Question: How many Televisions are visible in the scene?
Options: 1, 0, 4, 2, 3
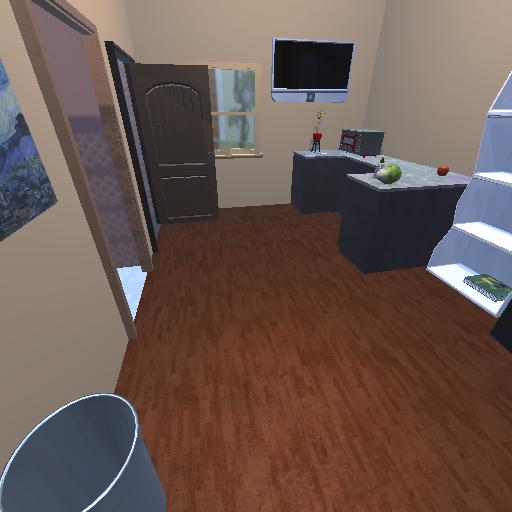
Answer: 1